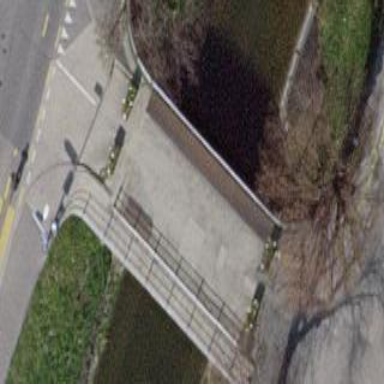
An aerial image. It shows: Man-made bridge.